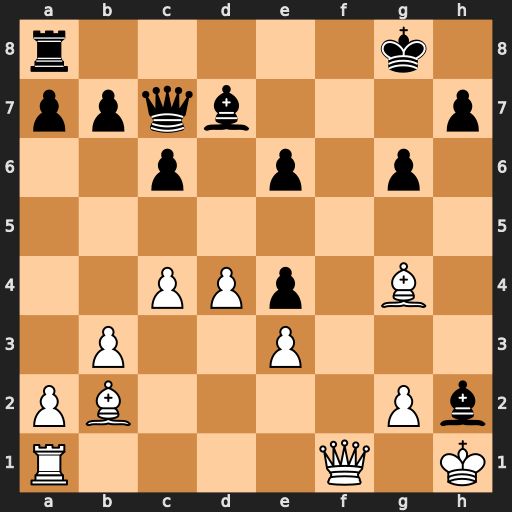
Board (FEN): r5k1/ppqb3p/2p1p1p1/8/2PPp1B1/1P2P3/PB4Pb/R4Q1K
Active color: w
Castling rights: -
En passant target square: -
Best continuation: Qf6 Rf8 Bxe6+ Bxe6 Qxe6+ Qf7 Qxf7+ Rxf7 Kxh2